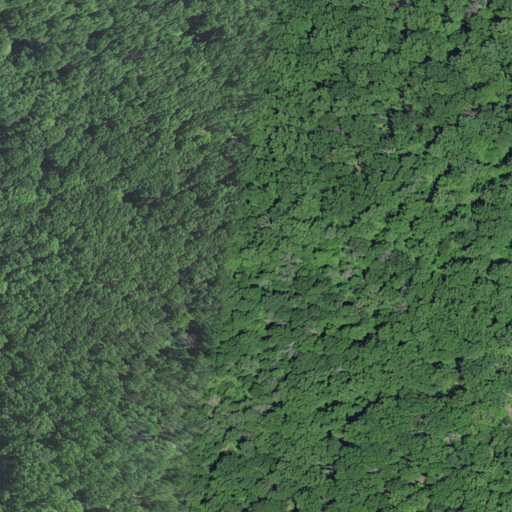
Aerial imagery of mountain in Virginia named Round Top containing deciduous forest, grassland, and shrub